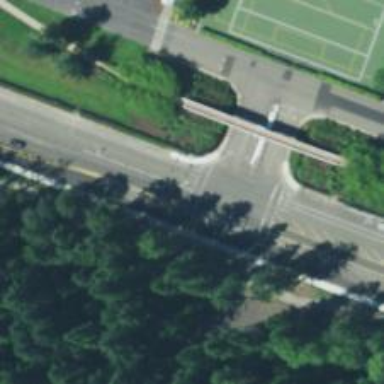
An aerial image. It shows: Crossing on the road.